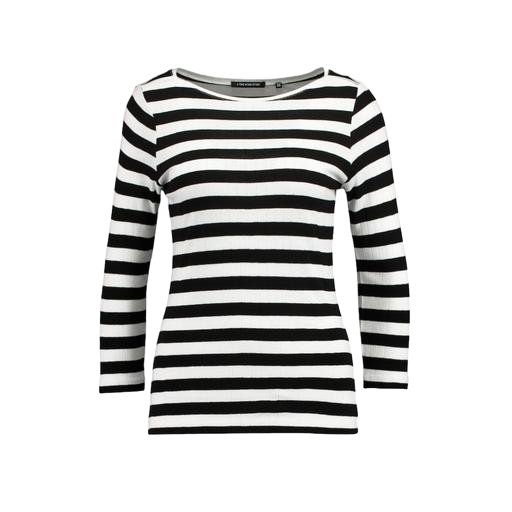
black and white striped shirt, black breton stripe shirt, black striped long-sleeve t-shirt, white background